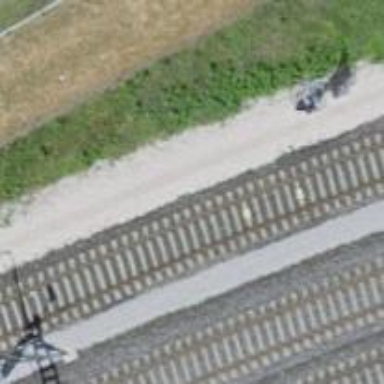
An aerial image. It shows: Rail siding with electrified tracks using contact line.